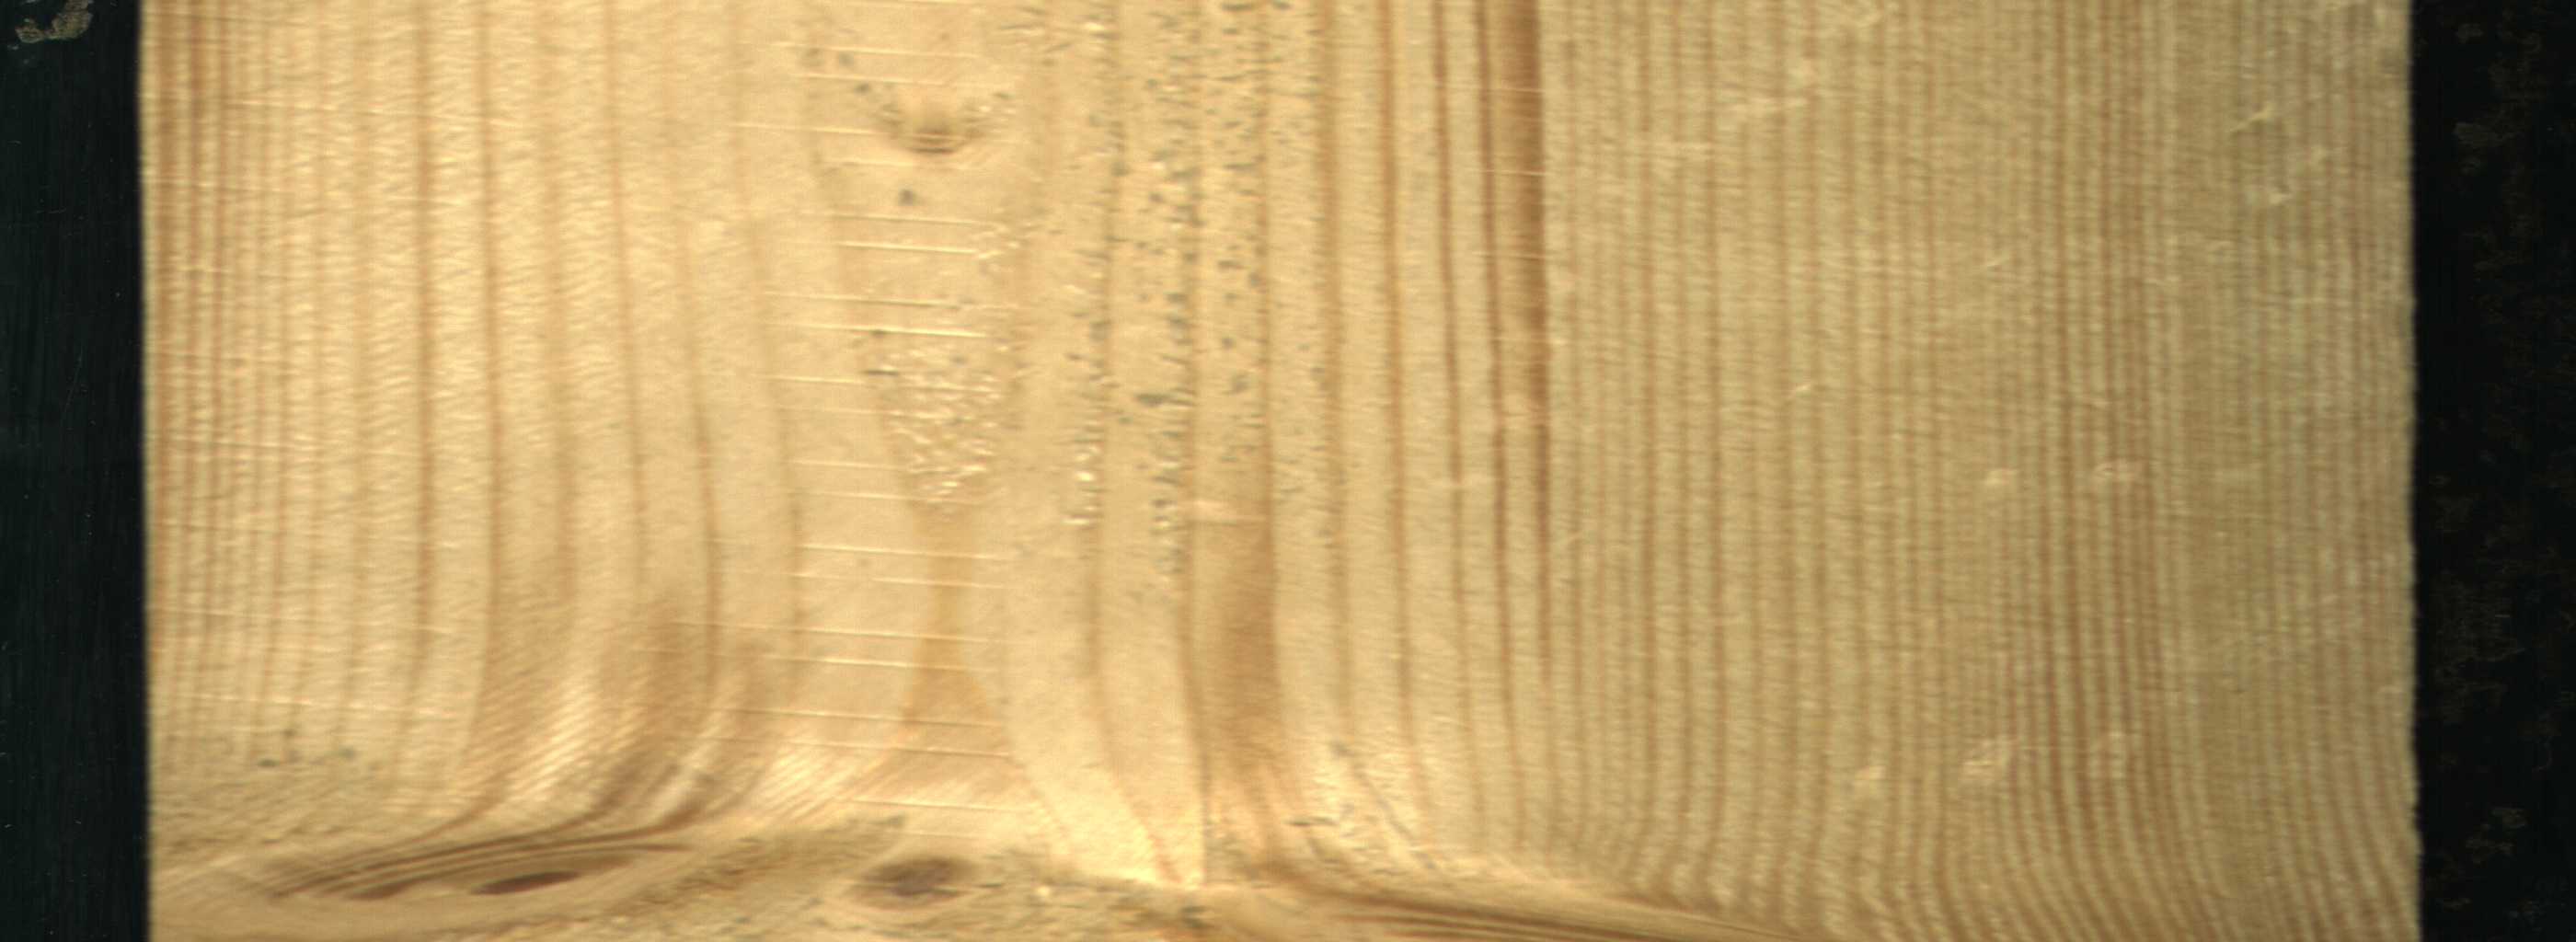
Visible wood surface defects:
Crack
Live_Knot
Live_Knot
Live_Knot
Live_Knot